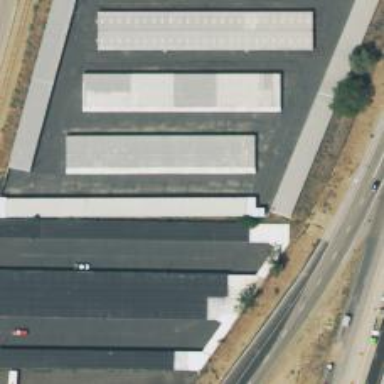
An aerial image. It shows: View of storage units.